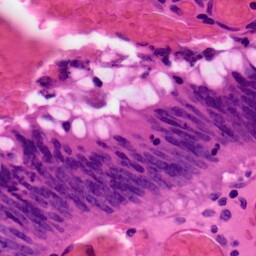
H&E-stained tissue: Colon